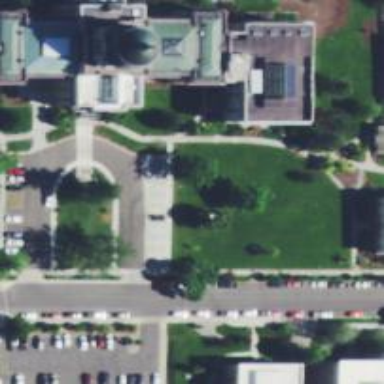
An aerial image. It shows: Parking space is available.